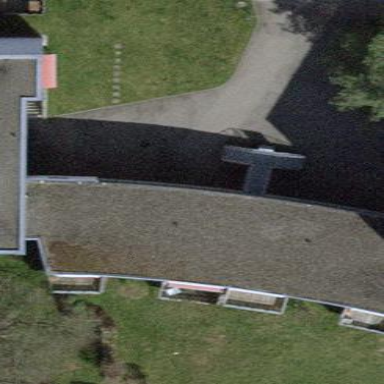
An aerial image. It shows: Building with flat roof.